Brain MRI, t2w sequence, axial 2D slice.
Patient: age 23, sex F, weight 78 kg, height 1.78 m
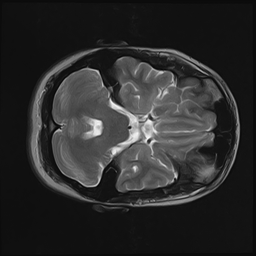